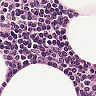
Metastatic tissue present: no